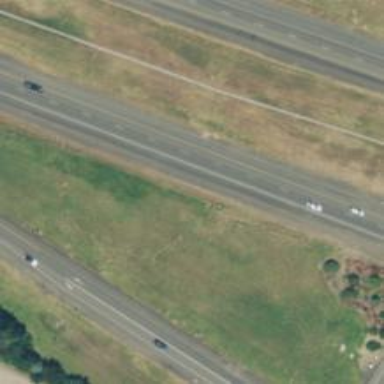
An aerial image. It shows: Asphalt motorway.